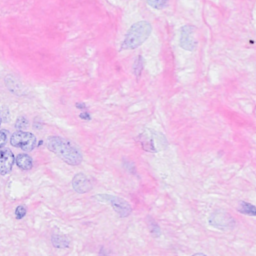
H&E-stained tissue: Breast